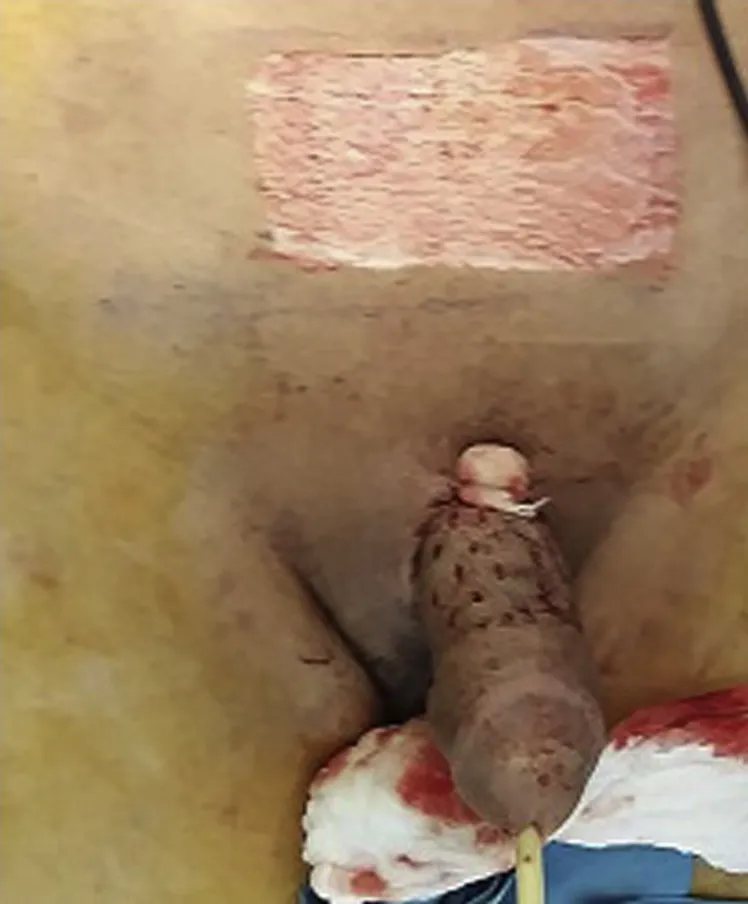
Penile reconstruction with a meshed unexpanded split-thickness skin graft.
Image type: medical_photograph (skin_photograph)